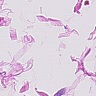
Metastatic tissue present: no